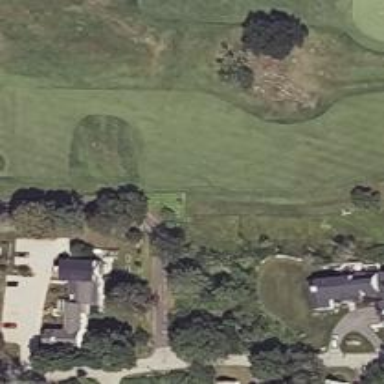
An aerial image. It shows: View of golf hole.